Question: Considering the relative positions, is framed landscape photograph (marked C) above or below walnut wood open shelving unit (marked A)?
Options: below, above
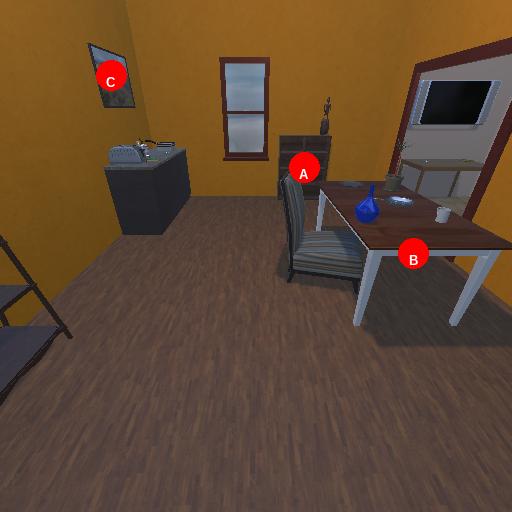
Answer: below